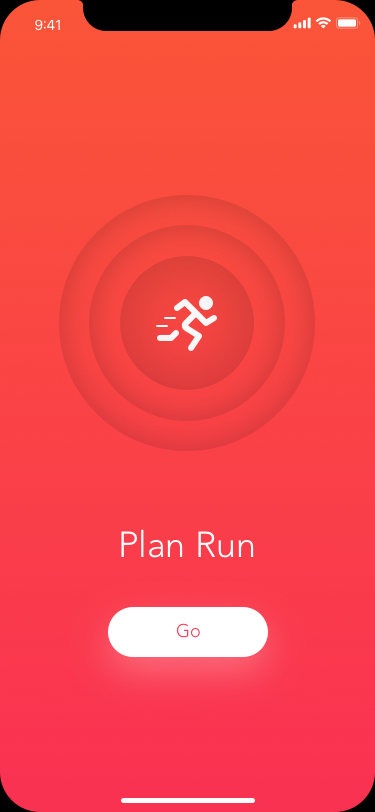
Text in this UI design:
Plan Run